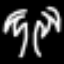
Label: palm tree